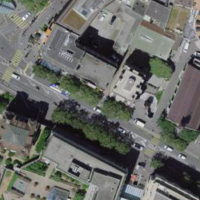
EUNIS habitat code: 54
Species observed at this site:
Hypericum perforatum